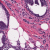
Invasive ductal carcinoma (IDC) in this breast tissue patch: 0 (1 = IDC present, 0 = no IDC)